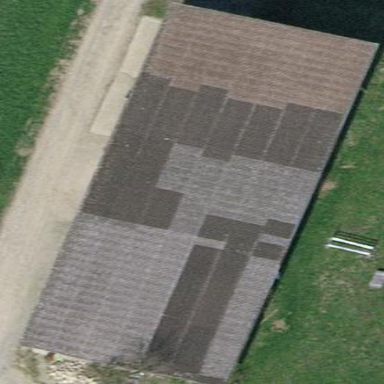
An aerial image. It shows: Skillion-roofed farm auxiliary building.